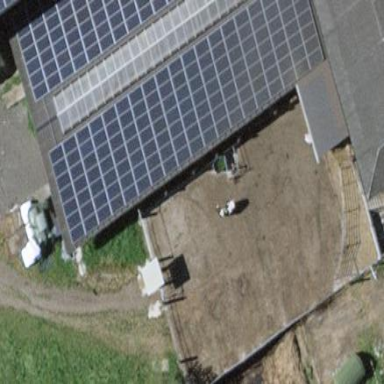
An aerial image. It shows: Solar power generator utilizing photovoltaic technology with solar photovoltaic panels.